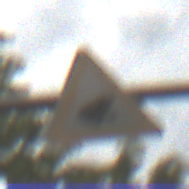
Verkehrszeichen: AmphibienwanderungLinks
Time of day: MorningAfternoon
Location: Outdoor (Urban)
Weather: Overcast
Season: NotSpecified
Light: Natural